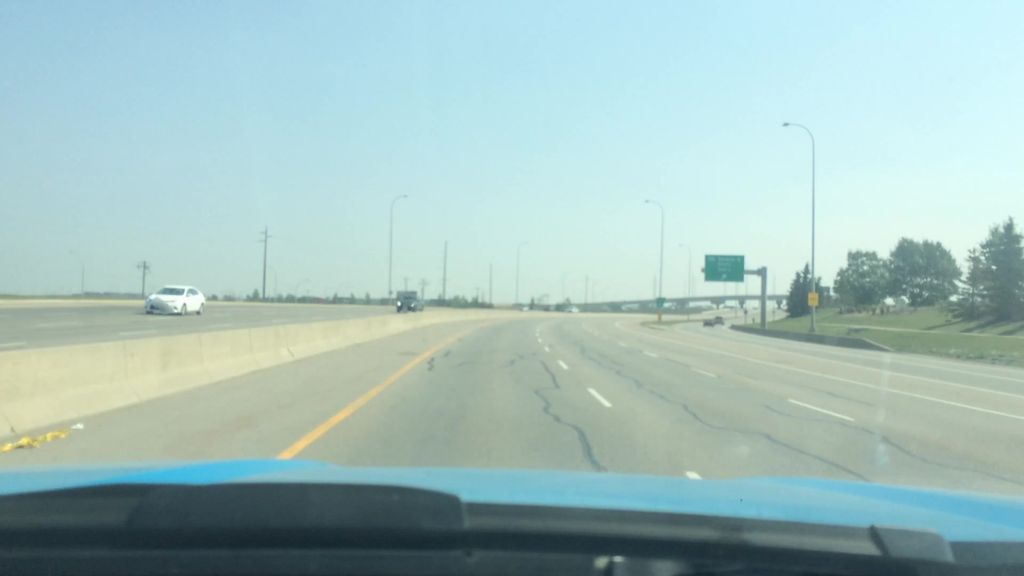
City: calgary